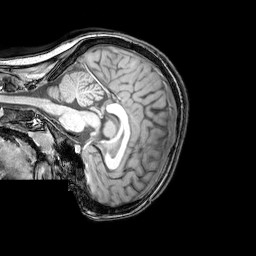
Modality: T1w
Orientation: sagittal
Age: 21
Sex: female
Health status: healthy
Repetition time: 0.081 s
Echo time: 0.037 s